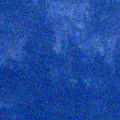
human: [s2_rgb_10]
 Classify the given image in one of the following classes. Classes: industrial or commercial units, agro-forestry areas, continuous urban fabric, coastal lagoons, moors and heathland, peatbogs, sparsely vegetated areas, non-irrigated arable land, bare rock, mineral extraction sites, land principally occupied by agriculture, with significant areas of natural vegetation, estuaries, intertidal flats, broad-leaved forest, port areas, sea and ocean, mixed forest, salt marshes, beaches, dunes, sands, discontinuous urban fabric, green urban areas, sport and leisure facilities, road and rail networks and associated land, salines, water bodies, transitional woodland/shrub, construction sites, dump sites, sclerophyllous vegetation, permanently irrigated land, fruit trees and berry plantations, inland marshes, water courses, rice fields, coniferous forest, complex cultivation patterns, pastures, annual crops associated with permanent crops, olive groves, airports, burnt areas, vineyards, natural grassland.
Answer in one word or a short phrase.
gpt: sea and ocean